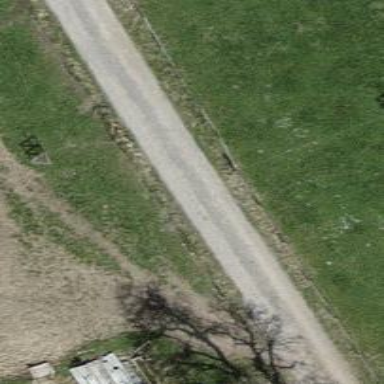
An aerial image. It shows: Dirt track with grade 4 track type.